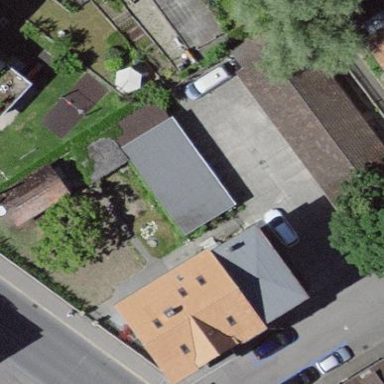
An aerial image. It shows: Group of garages.